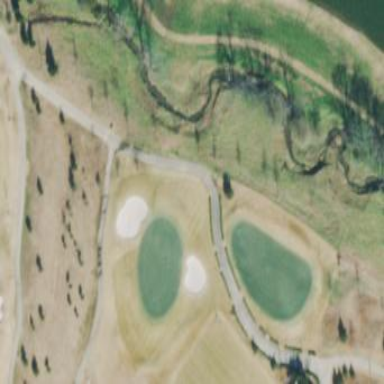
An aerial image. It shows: Water hazard on golf course. The hazard is natural water feature.